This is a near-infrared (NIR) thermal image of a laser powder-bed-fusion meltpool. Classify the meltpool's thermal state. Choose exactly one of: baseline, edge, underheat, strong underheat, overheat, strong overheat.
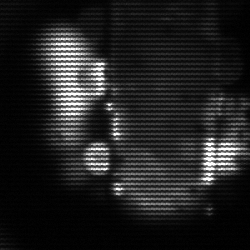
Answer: strong underheat